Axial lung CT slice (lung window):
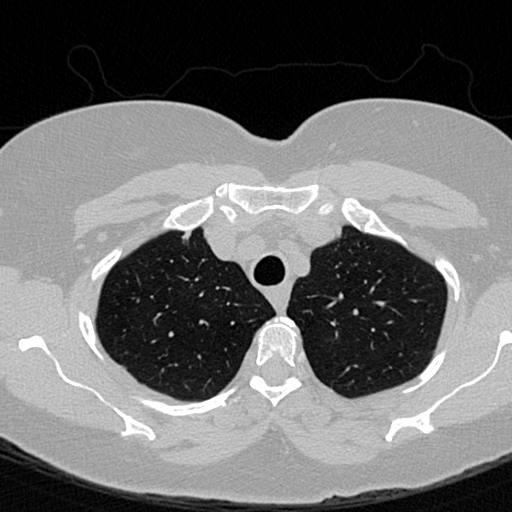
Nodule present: no